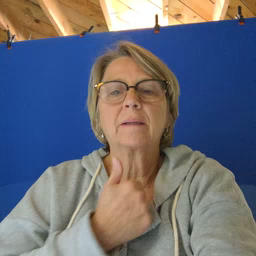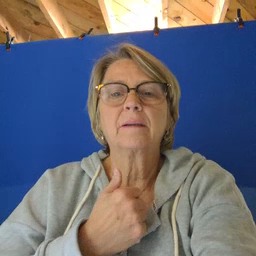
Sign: napkin